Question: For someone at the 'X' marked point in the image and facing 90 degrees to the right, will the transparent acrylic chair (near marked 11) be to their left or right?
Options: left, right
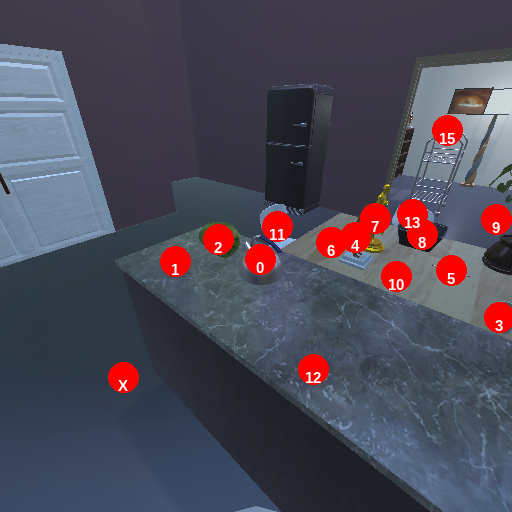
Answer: left